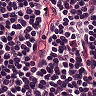
Metastatic tissue present: no